Field crop: maize
Growth stage: 2
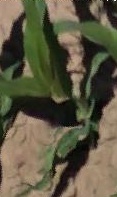
Species: maize